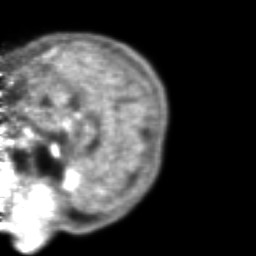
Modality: PET
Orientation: sagittal
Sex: female
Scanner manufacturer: ge